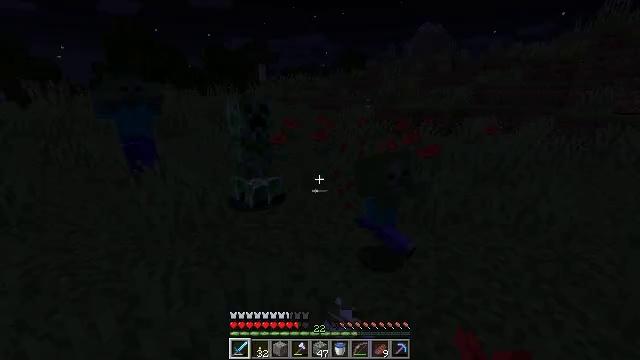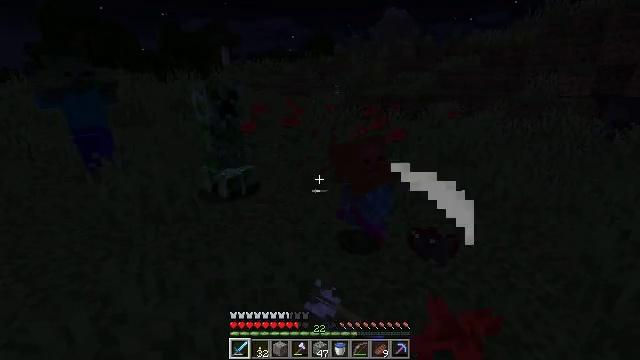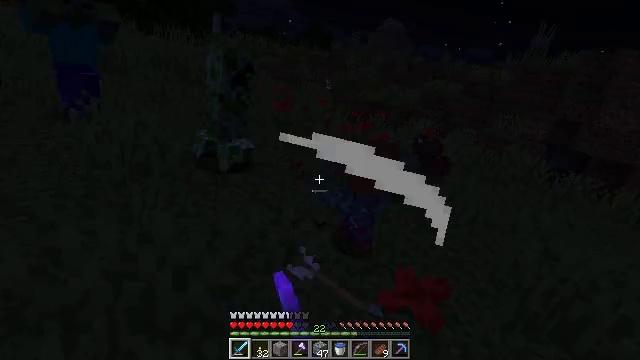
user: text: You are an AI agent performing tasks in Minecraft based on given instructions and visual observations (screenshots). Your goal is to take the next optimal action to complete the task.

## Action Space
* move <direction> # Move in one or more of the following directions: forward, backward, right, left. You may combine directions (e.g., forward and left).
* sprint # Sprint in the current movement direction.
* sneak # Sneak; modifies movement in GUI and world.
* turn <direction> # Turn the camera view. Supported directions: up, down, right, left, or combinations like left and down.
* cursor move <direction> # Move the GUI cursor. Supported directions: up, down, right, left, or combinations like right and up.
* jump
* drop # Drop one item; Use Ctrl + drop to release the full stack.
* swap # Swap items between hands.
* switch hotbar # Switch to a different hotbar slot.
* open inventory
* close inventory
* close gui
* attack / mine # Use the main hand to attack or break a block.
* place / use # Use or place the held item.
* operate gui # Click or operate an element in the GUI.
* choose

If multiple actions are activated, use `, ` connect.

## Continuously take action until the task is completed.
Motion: motion action
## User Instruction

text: Break the poppy plant.
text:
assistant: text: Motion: move back and move left, turn right and down, attack / mine
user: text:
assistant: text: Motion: move back and move left, turn right
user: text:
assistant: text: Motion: no_op